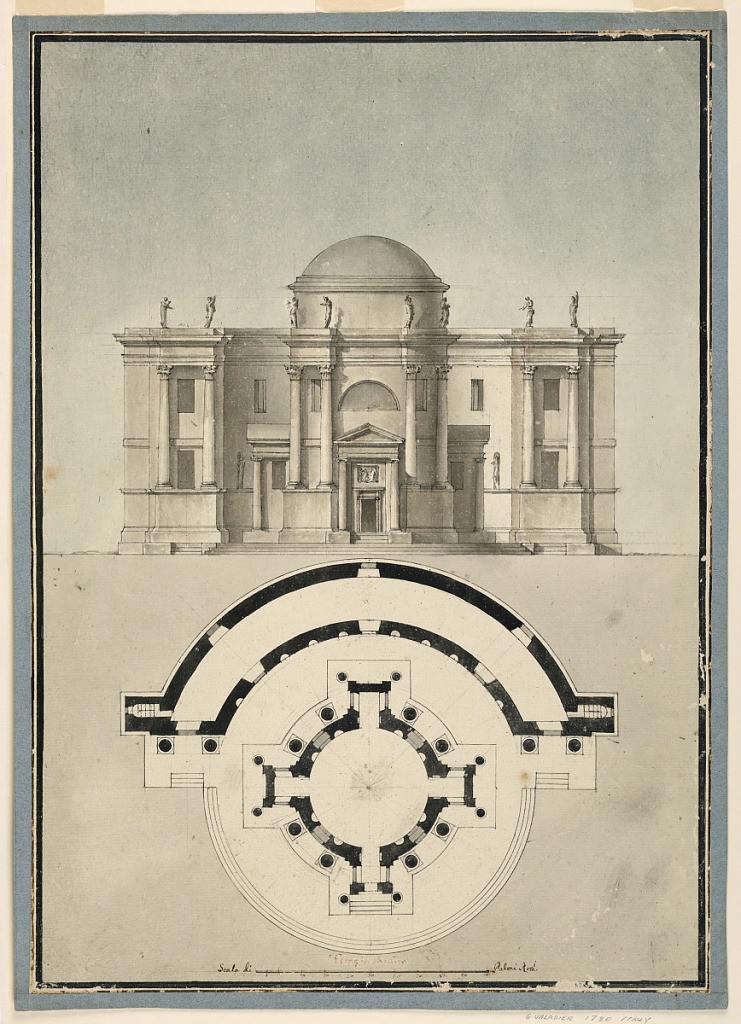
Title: Design for a Classical Temple with a Tempietto and Semicircular Aedicule
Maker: Unknown, Italian
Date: ca. 1780
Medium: Pen and brush and black ink, gray wash, blue and brown watercolor, black chalk on heavy cream laid paper, double ruled border in pen and brush and black ink
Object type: Drawing
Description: A circular domed temple, in plan and elevation, with four short wings and porticos on the axes.  Between the wings two columns resting on high base support an entablature above which,and aligned with the colums, are standing figures.  The round building sits inside a semi-circular two-storied structure with matching double columns and figures on the facade depicted.